Field crop: maize
Growth stage: 2
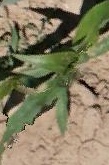
Species: maize